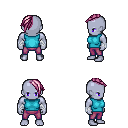
a pixel art fantasy rpg character, male body template, dark elf, purple skin, teal sleeveless shirt, magenta pants, pink long mohawk hairstyle, white cloth bandages, four views (front, back, left, right), 2x2 character sprite sheet, small pixel art, hard edges, no anti-aliasing